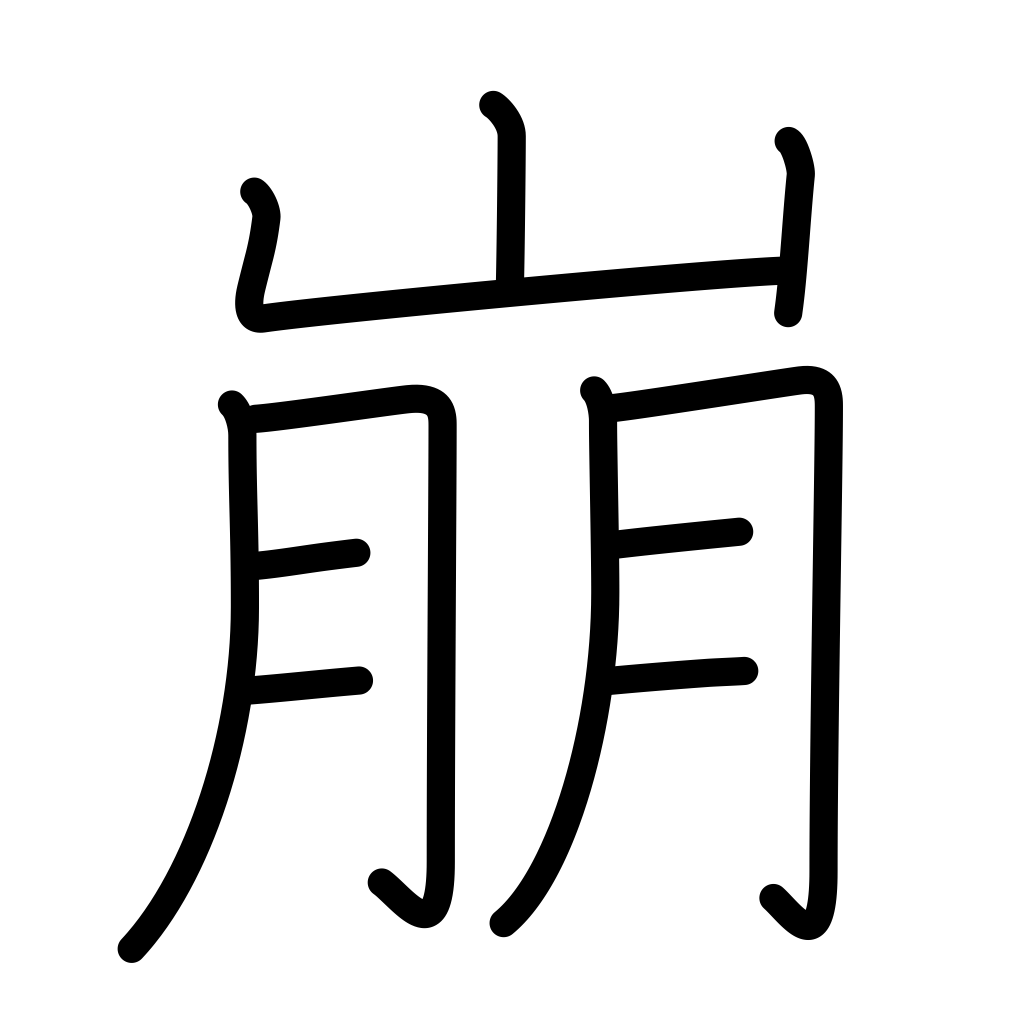
Meaning: crumble, die, demolish, level